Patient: sex F, age 41
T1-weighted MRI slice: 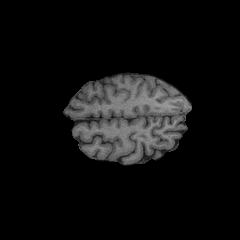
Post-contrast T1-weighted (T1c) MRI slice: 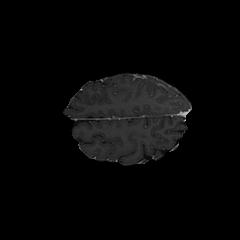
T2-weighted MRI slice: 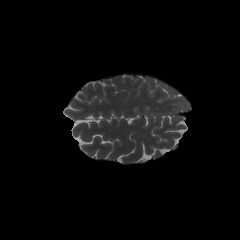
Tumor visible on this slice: no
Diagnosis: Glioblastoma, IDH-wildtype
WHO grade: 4